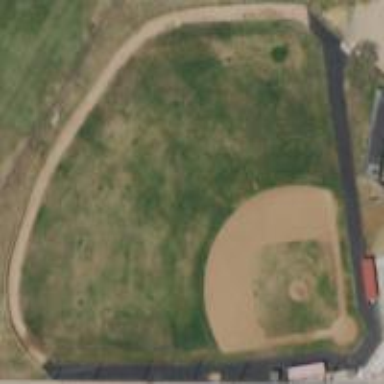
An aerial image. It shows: Baseball pitch for leisure land.